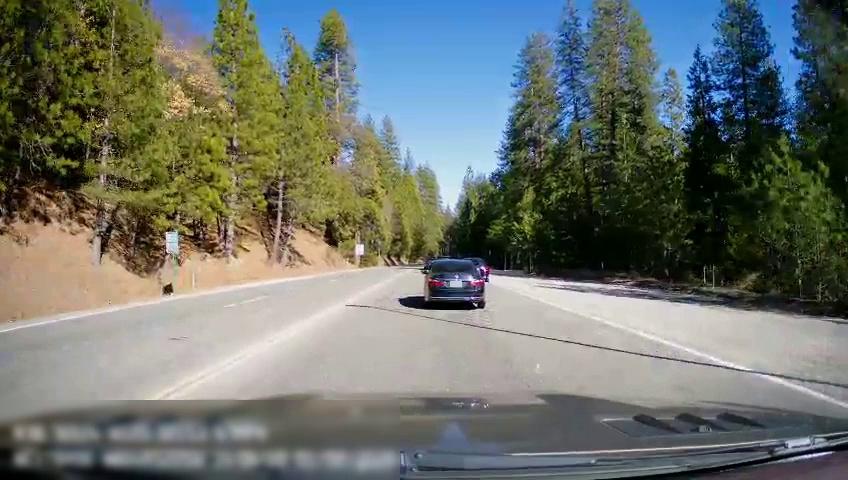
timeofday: Day
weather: Sunny
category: Drivable Space
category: Vehicles | Car
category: Vehicles | Car
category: Lanes | Opposite Lane
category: Lanes | Opposite Lane
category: Lanes | Opposite Lane
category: Lanes | Current Lane
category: Lanes | Current Lane